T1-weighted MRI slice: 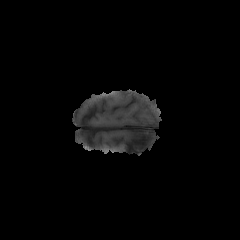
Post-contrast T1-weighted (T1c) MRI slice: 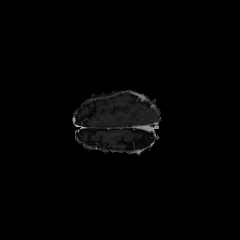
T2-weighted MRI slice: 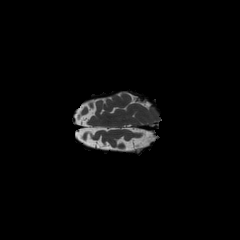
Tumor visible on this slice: no